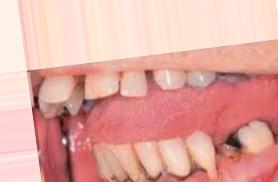
Condition: Tooth Discoloration